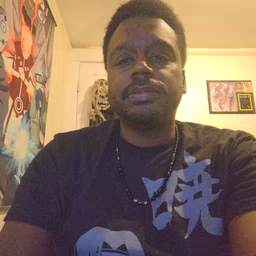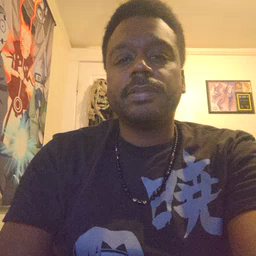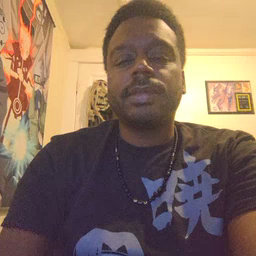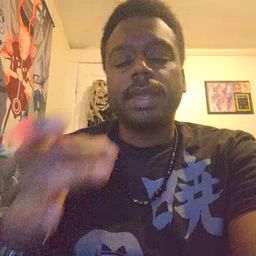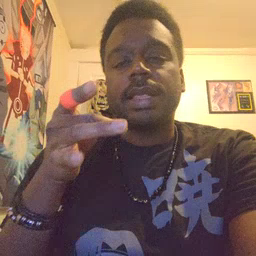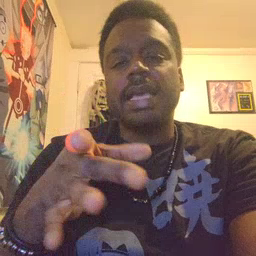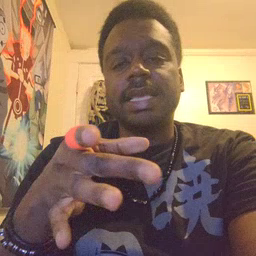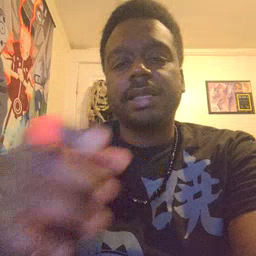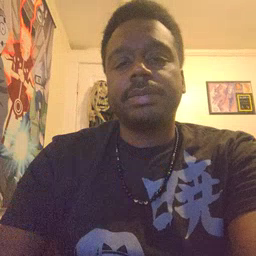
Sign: hate